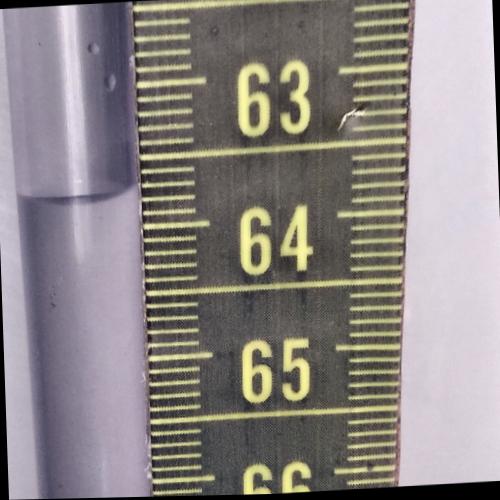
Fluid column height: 63.7 cm